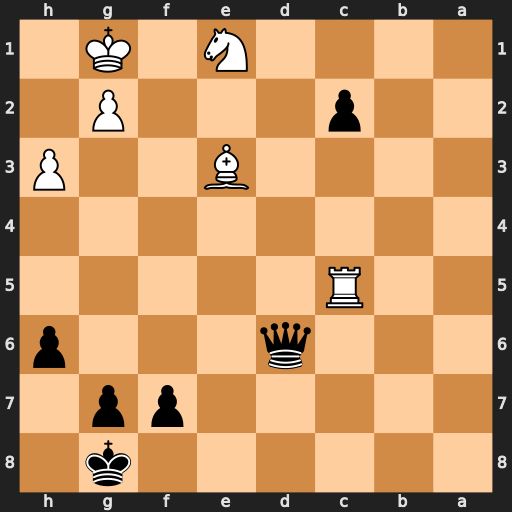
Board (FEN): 6k1/5pp1/3q3p/2R5/8/4B2P/2p3P1/4N1K1
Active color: b
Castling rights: -
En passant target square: -
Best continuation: Qxc5 Bxc5 c1=Q